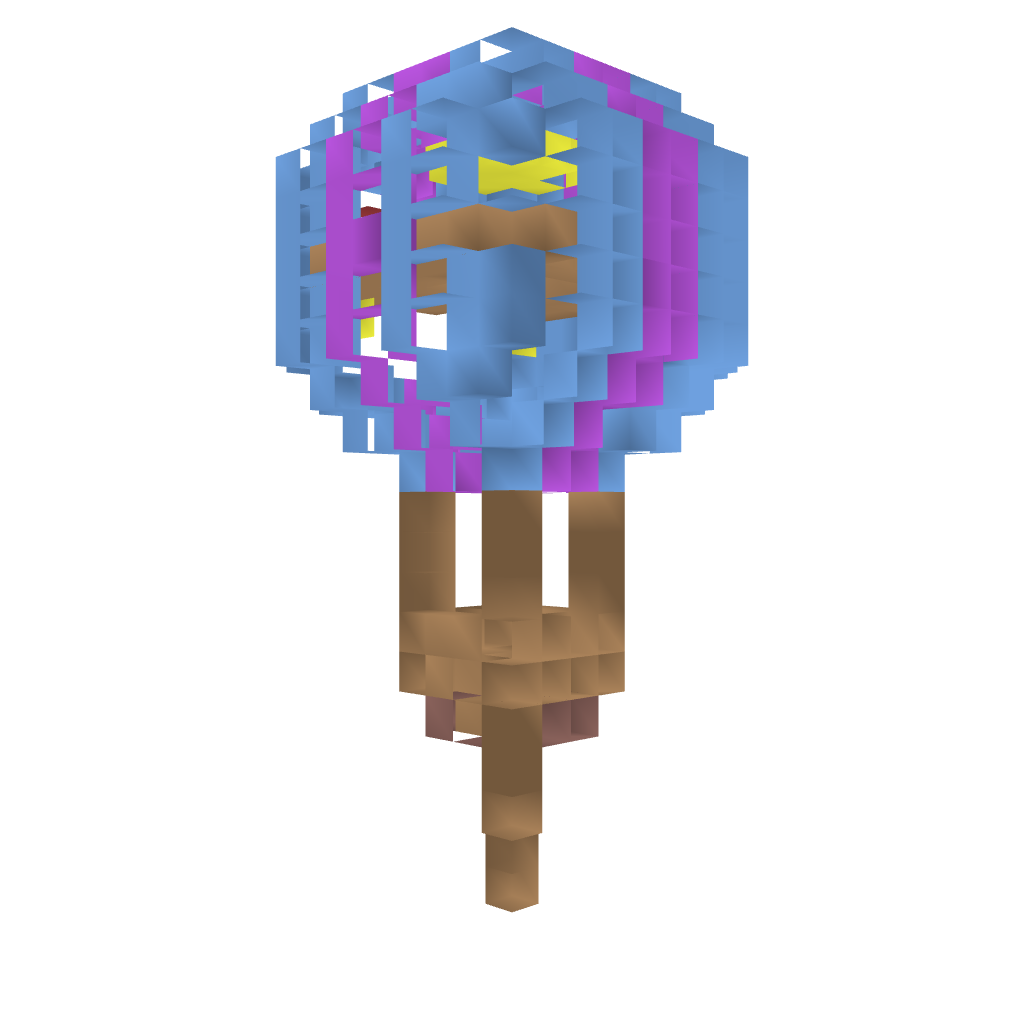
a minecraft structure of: Hot air balloon high quality